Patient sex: F
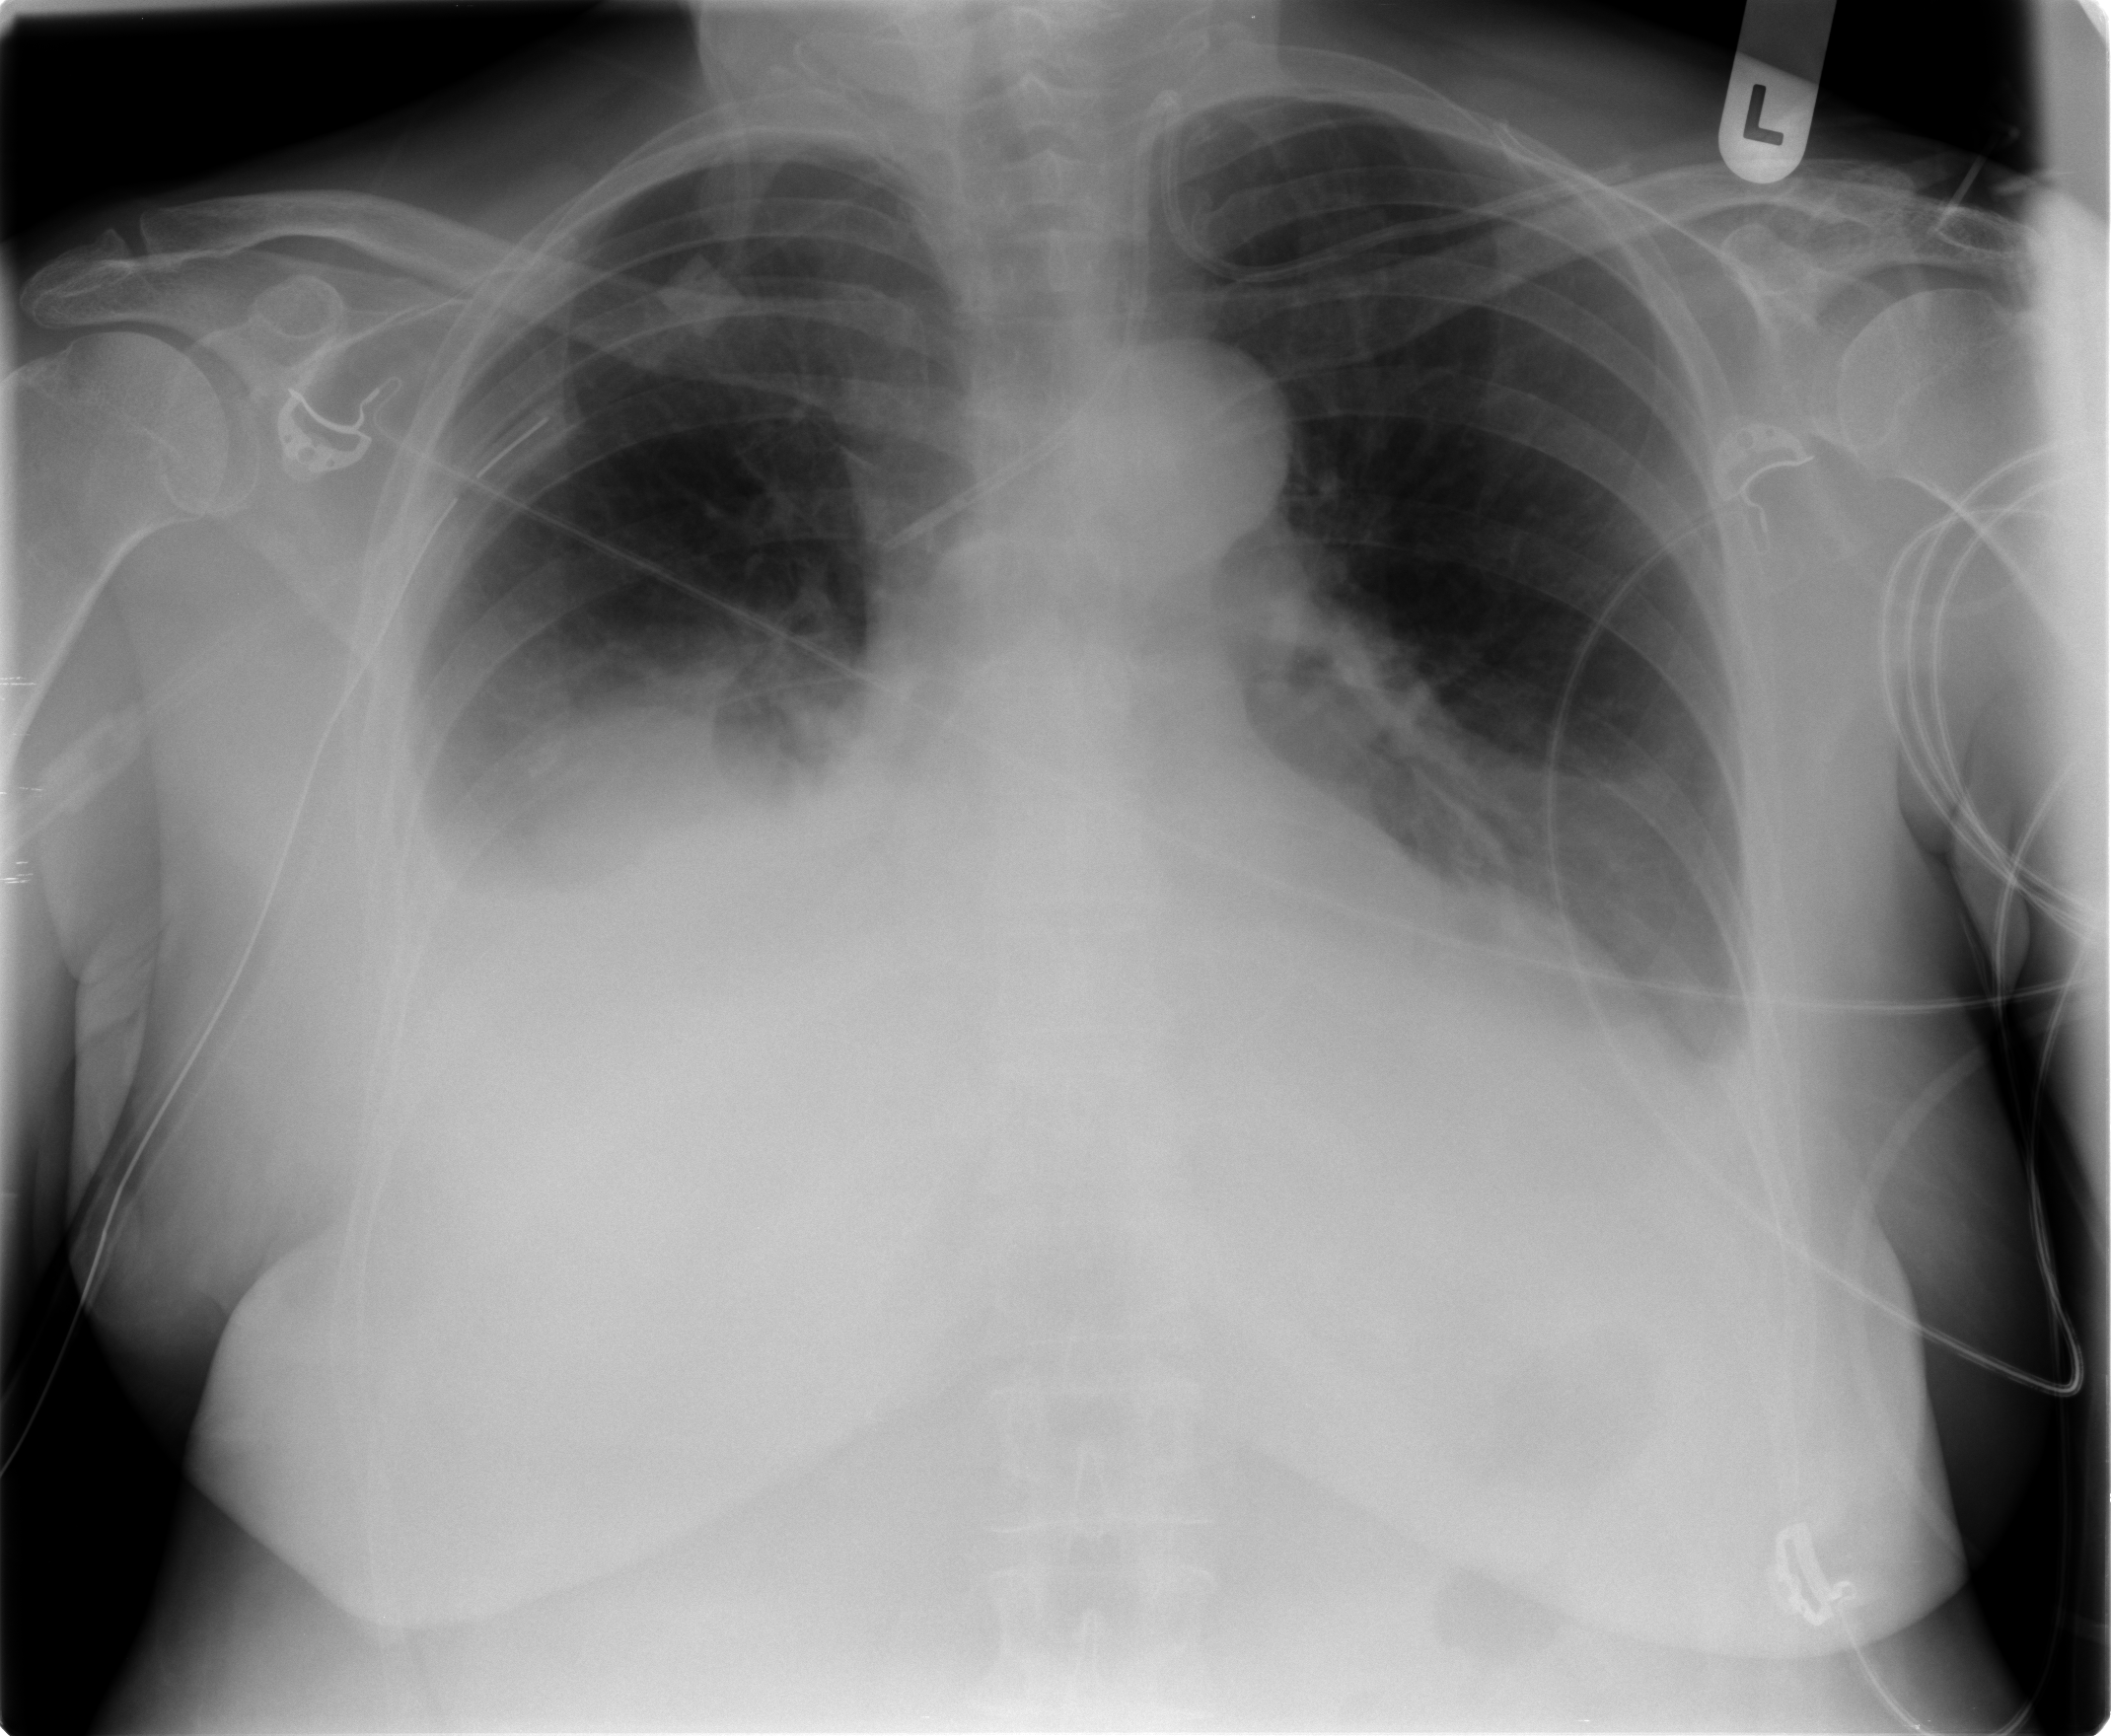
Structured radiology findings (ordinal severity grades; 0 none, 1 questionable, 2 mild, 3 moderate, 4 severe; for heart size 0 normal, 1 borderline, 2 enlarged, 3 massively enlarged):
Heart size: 2
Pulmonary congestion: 0
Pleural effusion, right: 2
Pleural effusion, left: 2
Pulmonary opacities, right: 0
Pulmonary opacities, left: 0
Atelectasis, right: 3
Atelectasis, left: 2